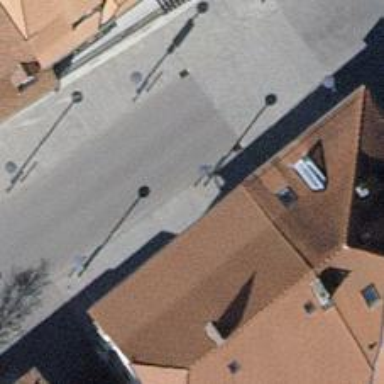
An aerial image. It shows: Bollard.